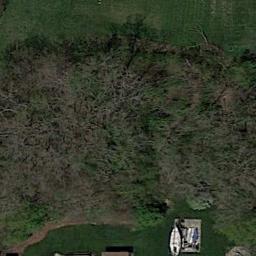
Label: forest